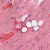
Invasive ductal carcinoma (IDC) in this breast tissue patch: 0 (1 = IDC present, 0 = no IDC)